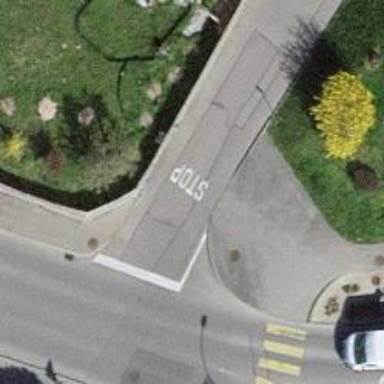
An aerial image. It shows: Unmarked road crossing.